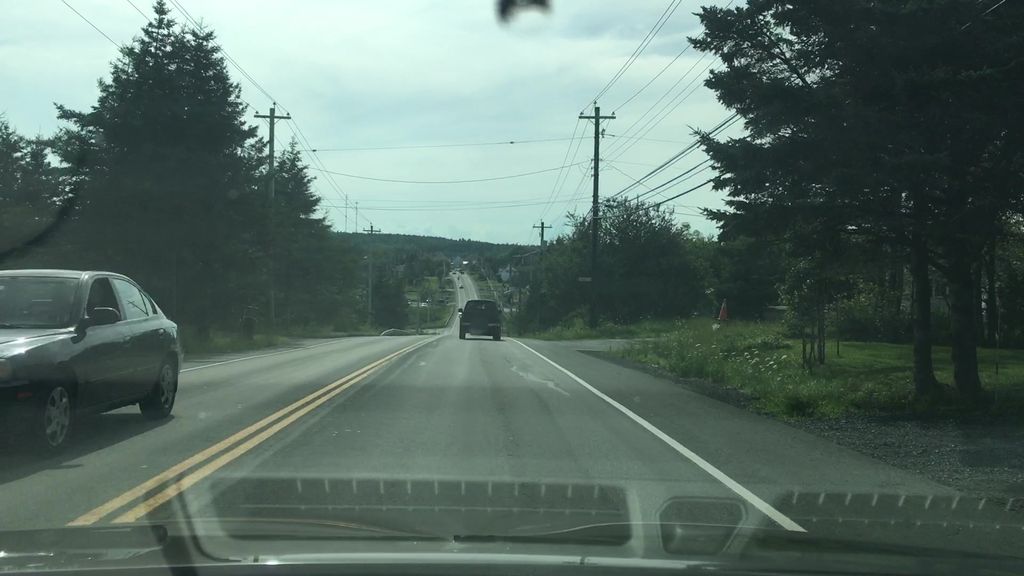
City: halifax